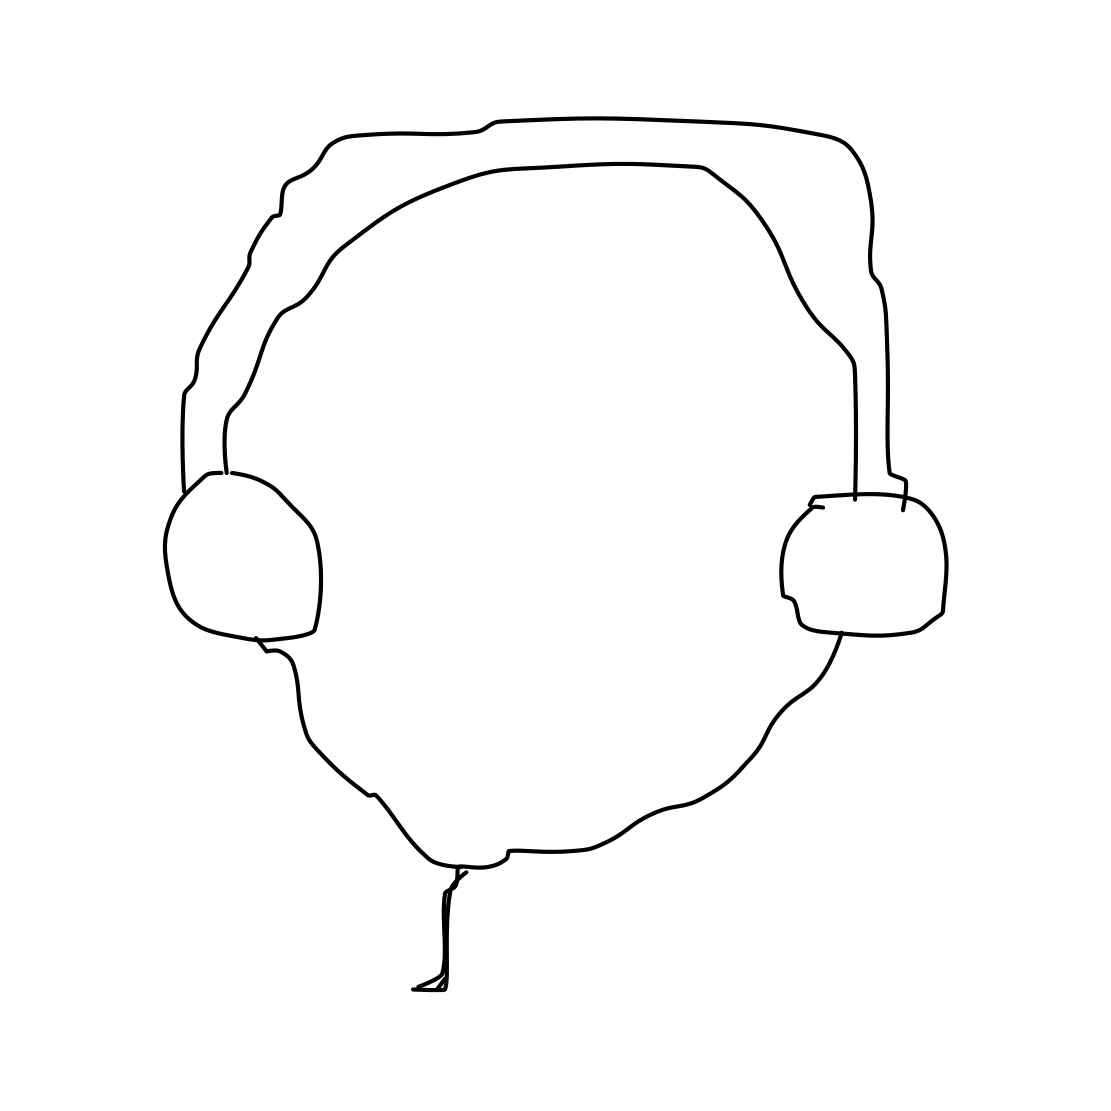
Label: head-phones